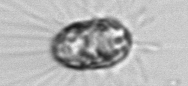
Label: Corethron_hystrix